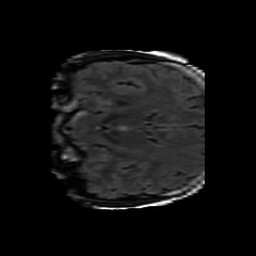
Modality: FLAIR
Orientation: coronal
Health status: ill
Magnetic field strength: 3 T